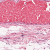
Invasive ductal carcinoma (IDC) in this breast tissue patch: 0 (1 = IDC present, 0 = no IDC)